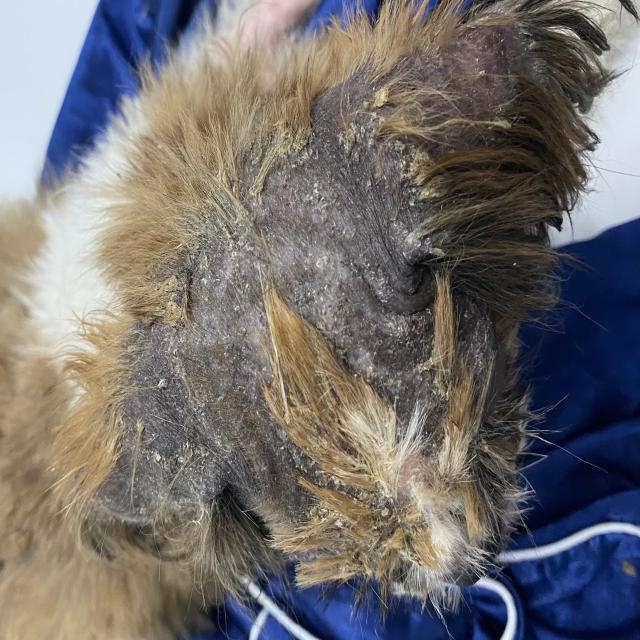
Canine demodicosis (Demodex mange) — caused by Demodex canis mites. Presents with alopecia, follicular papules, pustules, and comedones. Often localized on face and forelimbs.